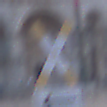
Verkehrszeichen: Andreaskreuz
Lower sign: RichtungsangabeDurchPfeile1
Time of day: SunriseSunset
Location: Outdoor (Urban)
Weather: PartlyCloudy
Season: NotSpecified
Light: Natural